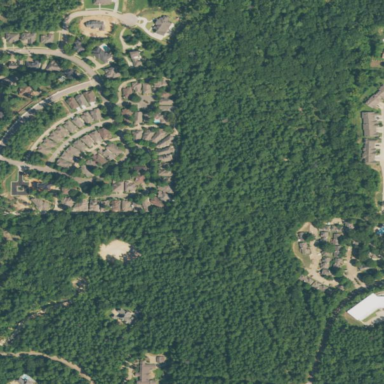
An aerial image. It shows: Lush woodland area covered with trees.